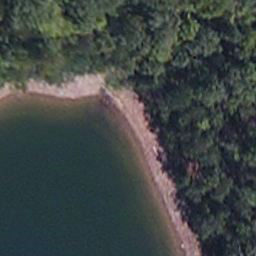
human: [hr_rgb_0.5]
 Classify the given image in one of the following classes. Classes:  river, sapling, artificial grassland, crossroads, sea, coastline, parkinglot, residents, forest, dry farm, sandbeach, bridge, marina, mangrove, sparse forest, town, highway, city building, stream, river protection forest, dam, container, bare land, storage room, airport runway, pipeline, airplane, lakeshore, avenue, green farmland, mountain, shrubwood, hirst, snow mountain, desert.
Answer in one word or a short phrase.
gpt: lakeshore